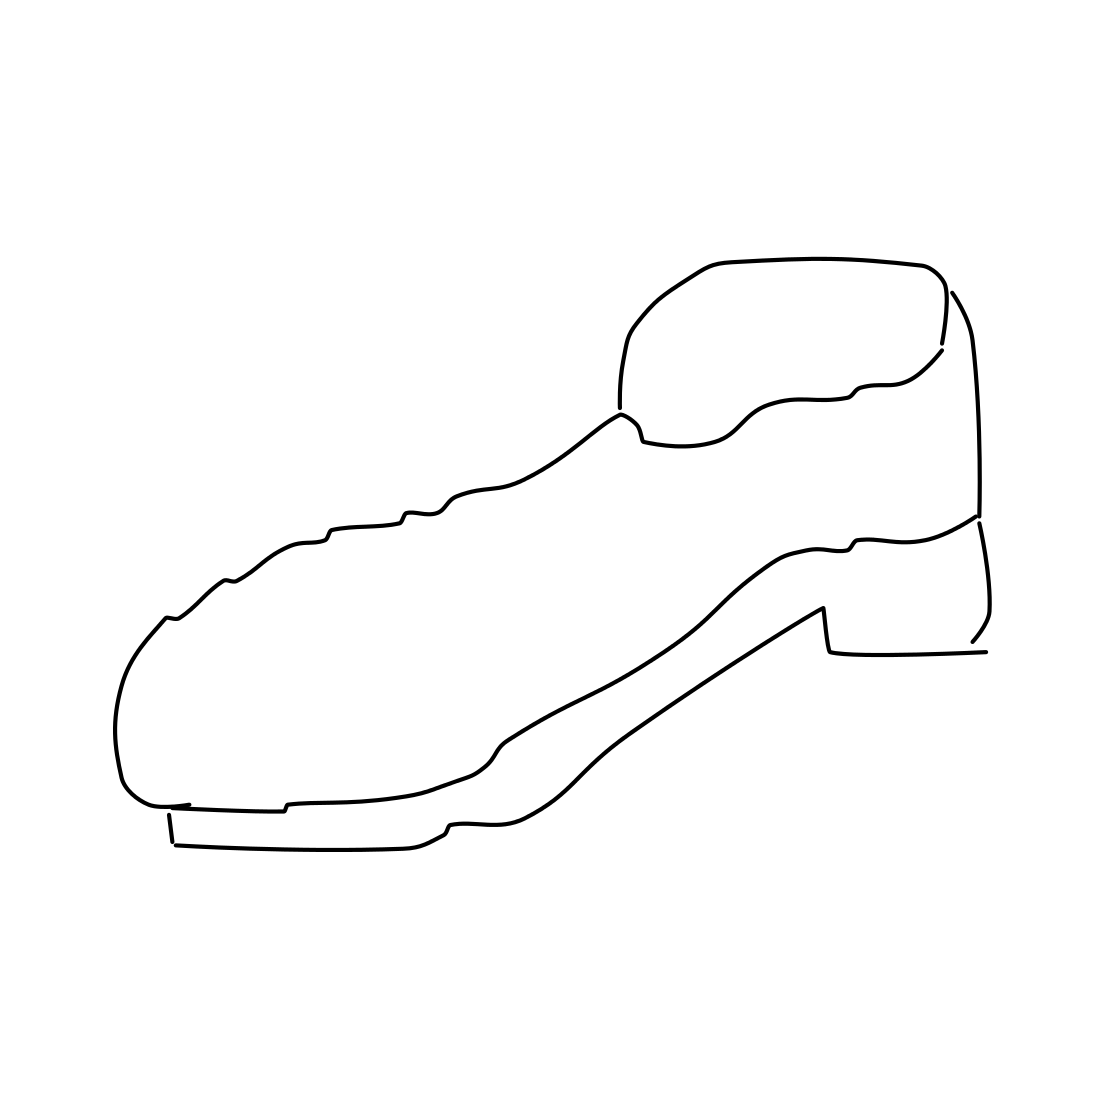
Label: shoe